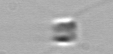
Label: Chaetoceros_tenuissimus